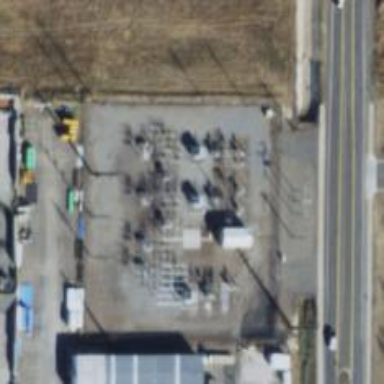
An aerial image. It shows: Switchgear related to power.